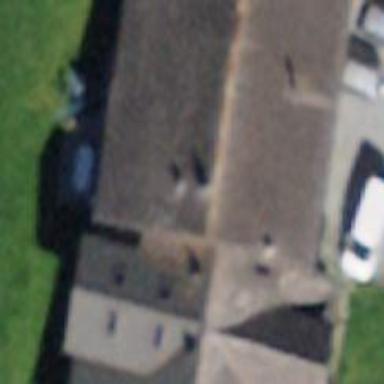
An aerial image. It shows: Farm building.